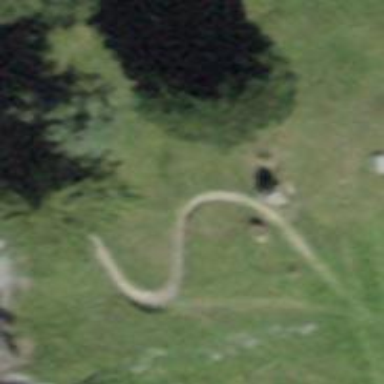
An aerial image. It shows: Grassy path.